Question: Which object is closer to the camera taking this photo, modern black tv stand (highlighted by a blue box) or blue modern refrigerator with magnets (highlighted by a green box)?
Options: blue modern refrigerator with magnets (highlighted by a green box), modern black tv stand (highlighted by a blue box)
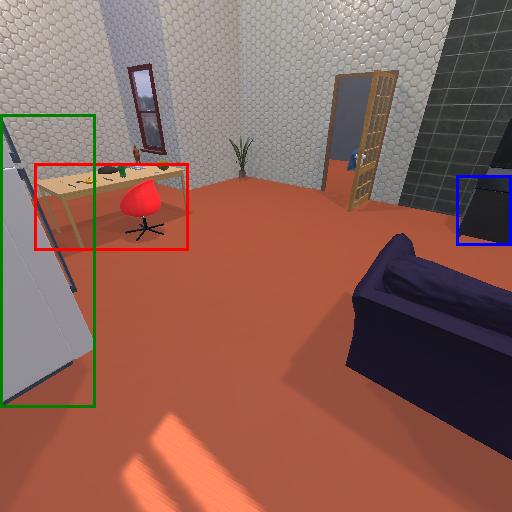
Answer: blue modern refrigerator with magnets (highlighted by a green box)